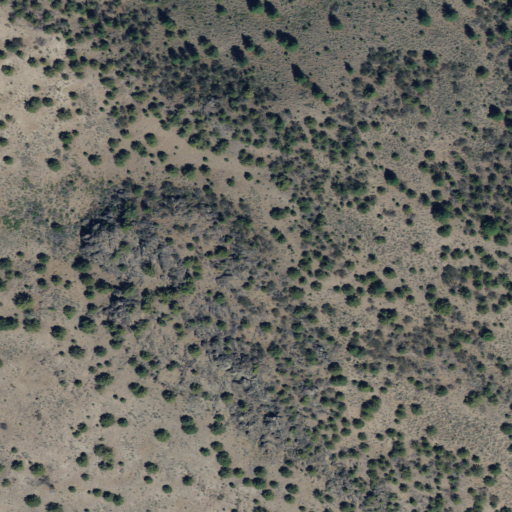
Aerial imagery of mountain in Oregon named King Mountain containing shrub, evergreen forest, and grassland